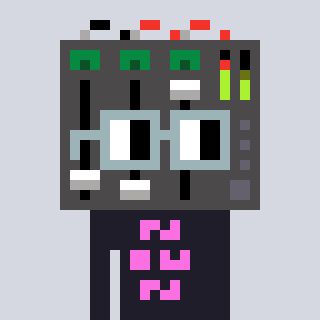
a pixel art character with square dark gray glasses, a mixer-shaped head and a grayscale-colored body on a cool background